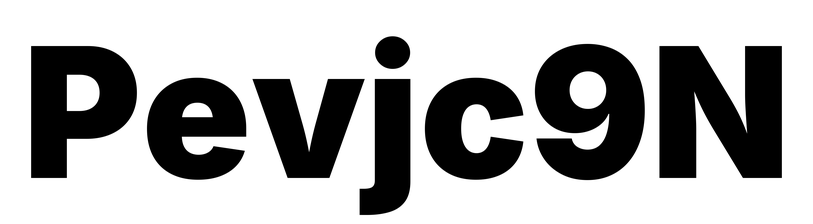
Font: Inter_Black